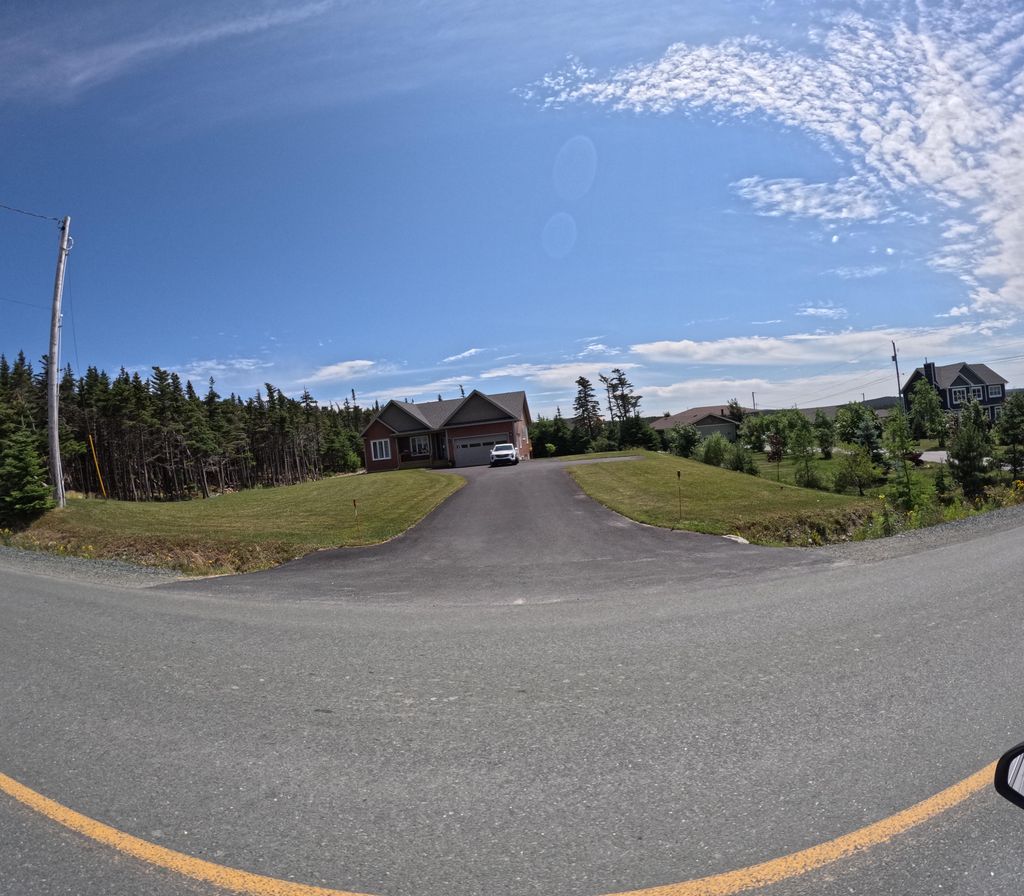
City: st_johns